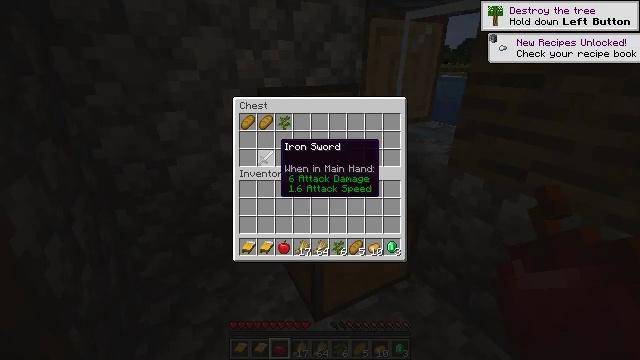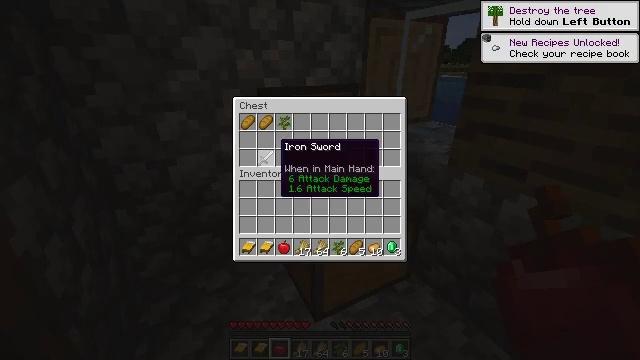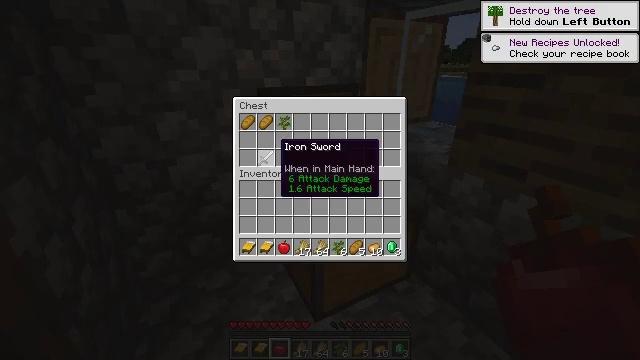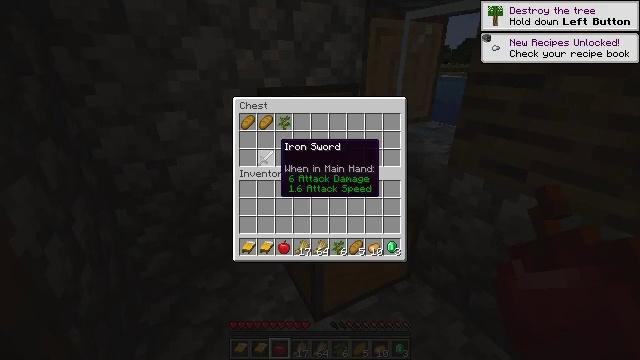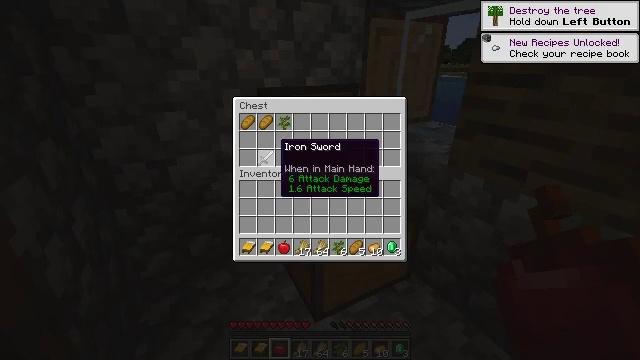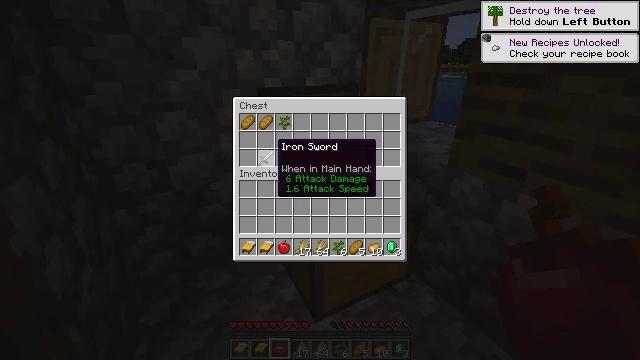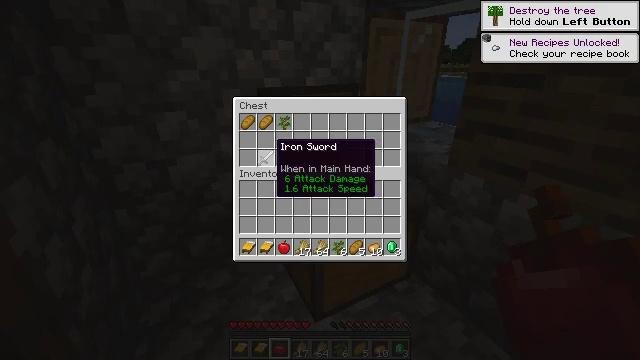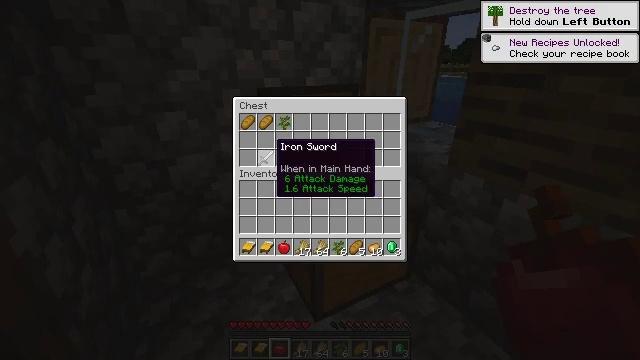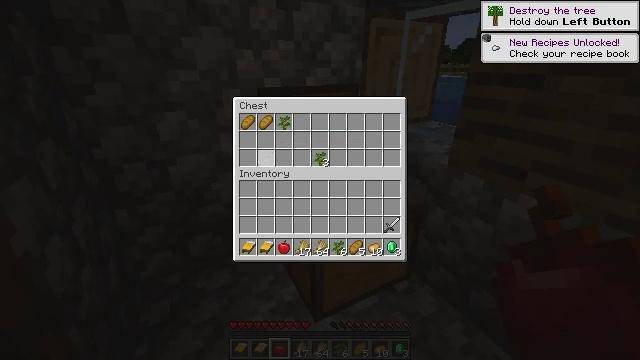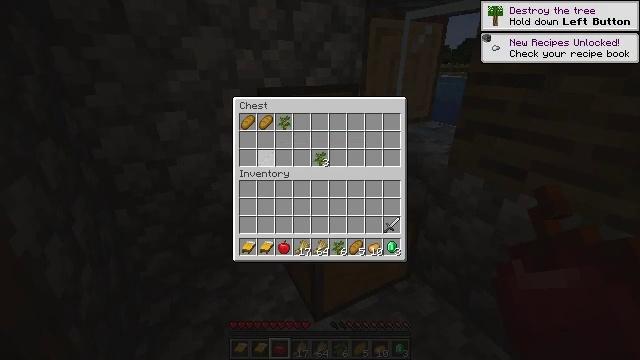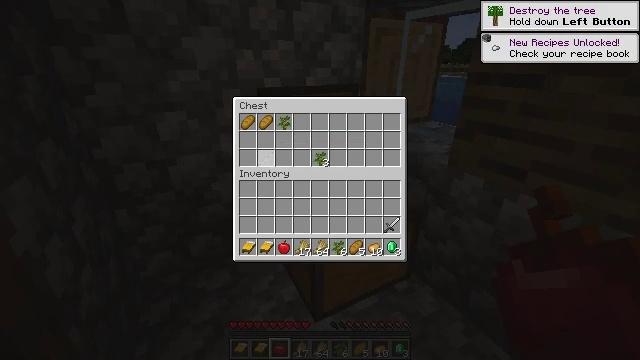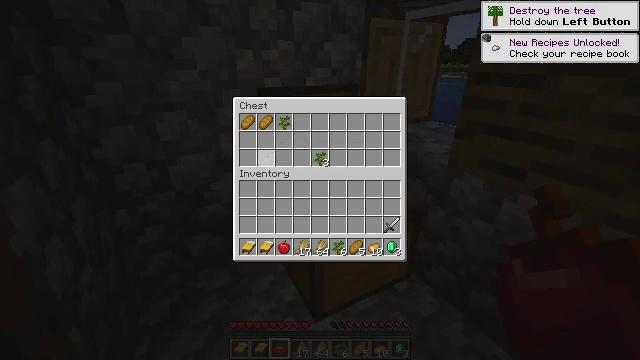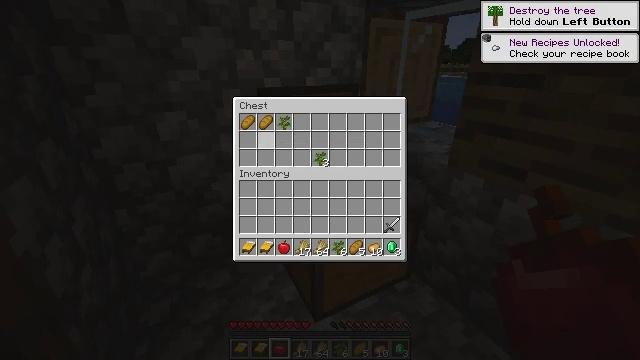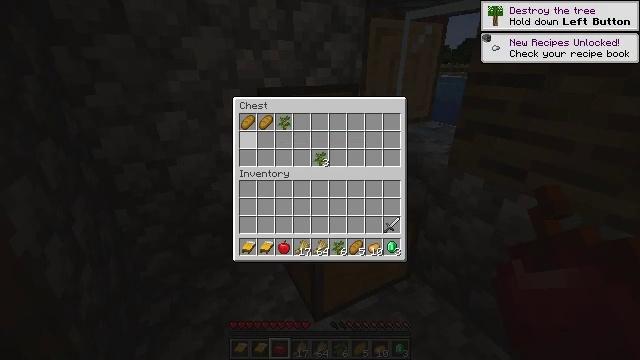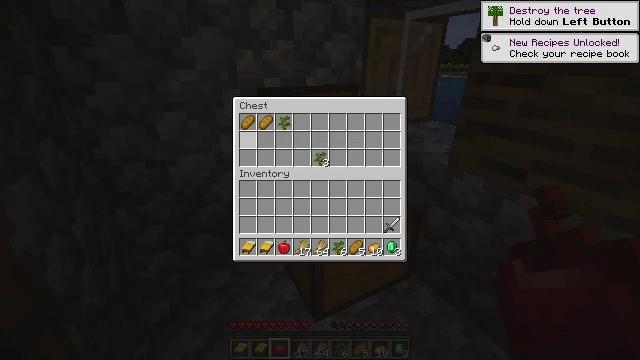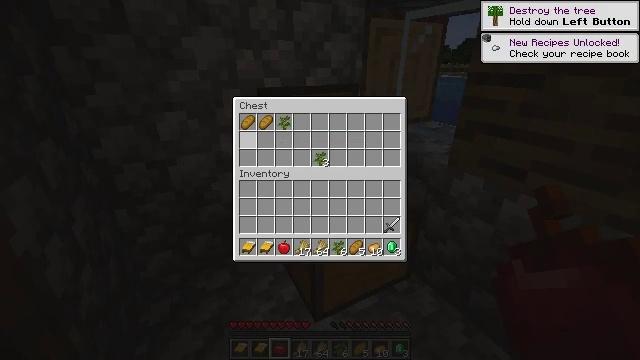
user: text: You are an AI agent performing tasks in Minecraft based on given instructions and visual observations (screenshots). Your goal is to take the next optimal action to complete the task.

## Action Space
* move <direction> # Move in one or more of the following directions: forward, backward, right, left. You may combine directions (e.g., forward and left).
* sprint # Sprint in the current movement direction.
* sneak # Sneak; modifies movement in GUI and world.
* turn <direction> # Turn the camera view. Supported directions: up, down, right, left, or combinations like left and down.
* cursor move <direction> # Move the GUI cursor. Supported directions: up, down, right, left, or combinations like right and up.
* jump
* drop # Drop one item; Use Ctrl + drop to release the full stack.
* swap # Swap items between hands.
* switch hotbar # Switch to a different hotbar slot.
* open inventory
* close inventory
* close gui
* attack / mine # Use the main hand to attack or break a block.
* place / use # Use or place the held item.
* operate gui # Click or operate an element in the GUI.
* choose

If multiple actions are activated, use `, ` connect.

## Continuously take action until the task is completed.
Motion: motion action
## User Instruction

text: craft item air
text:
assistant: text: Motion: sneak
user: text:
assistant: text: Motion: sneak
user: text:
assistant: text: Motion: sneak
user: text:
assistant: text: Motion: sneak
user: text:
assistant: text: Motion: sneak
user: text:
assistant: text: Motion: sneak
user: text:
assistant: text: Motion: sneak
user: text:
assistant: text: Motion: sneak, operate gui
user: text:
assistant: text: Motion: sneak, operate gui
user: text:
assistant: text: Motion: sneak
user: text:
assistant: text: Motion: sneak
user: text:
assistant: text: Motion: sneak
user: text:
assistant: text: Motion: sneak
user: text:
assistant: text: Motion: sneak
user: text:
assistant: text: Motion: sneak
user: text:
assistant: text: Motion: sneak
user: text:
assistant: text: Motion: sneak
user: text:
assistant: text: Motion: sneak
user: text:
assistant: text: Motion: sneak, operate gui
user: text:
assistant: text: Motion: sneak, operate gui
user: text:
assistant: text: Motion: sneak
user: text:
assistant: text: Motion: sneak
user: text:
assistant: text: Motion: sneak
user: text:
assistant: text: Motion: sneak
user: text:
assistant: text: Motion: sneak
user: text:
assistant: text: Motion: sneak
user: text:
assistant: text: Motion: sneak, operate gui
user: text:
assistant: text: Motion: sneak, operate gui
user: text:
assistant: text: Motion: sneak, cursor move right, operate gui
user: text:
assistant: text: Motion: sneak, cursor move right